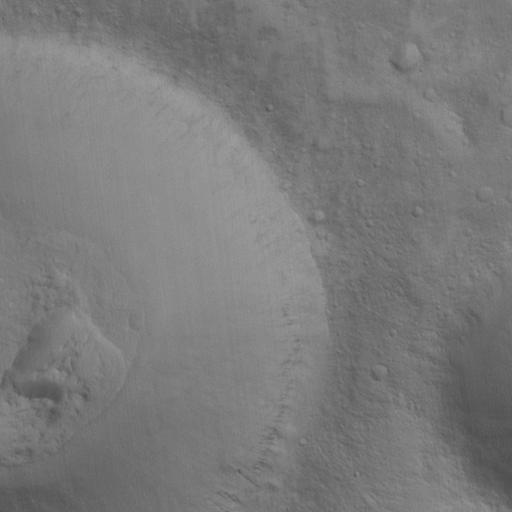
Classes present: Background